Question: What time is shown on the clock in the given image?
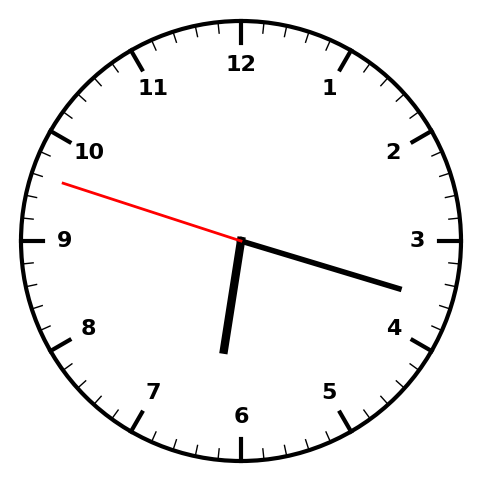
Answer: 06:17:48